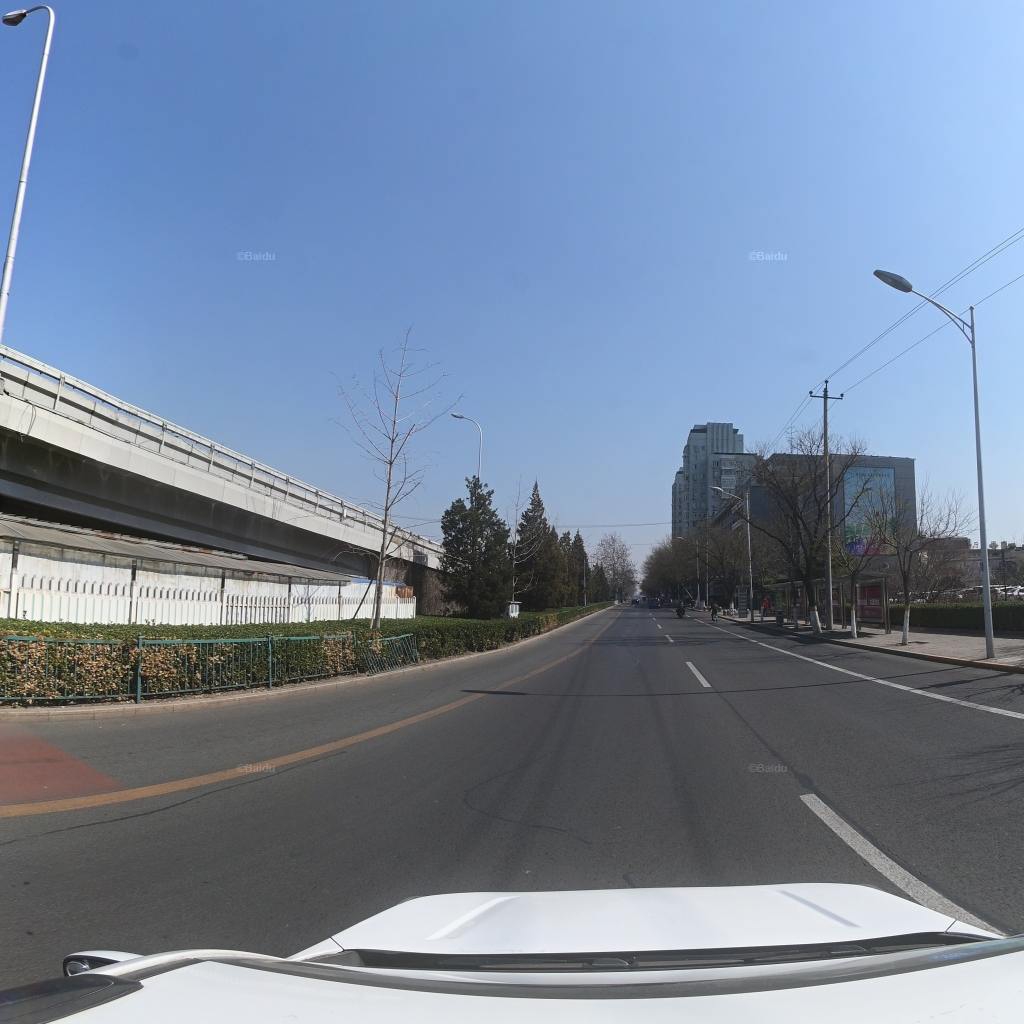
Region: Fengtai
Road damage annotations: longitudinal patch, transverse patch, longitudinal patch, longitudinal patch